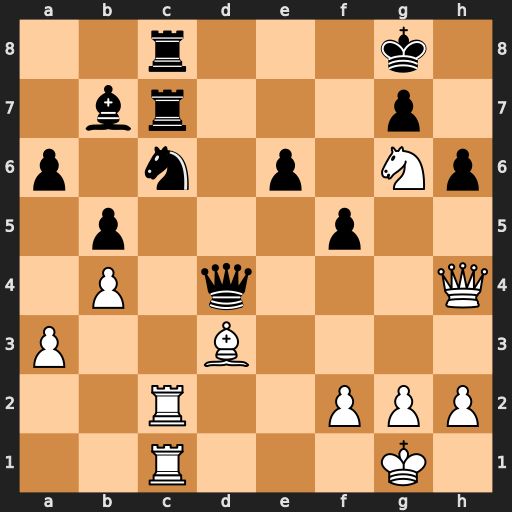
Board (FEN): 2r3k1/1br3p1/p1n1p1Np/1p3p2/1P1q3Q/P2B4/2R2PPP/2R3K1
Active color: w
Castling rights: -
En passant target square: -
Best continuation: Qxd4 Nxd4 Rxc7 Rxc7 Rxc7